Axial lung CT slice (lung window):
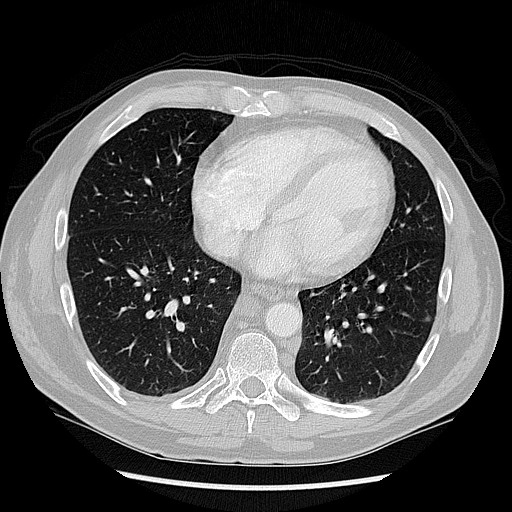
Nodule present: no